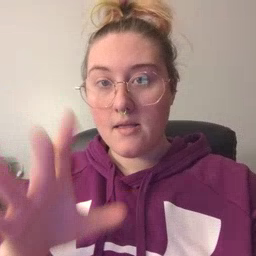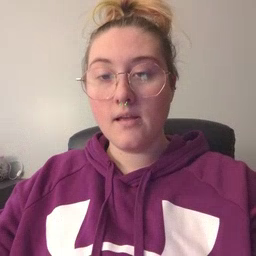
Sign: hate